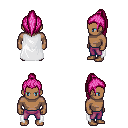
a pixel art fantasy rpg character, male body template, human, dark skin, white cape, magenta pants, pink long topknot hairstyle, four views (front, back, left, right), 2x2 character sprite sheet, small pixel art, hard edges, no anti-aliasing